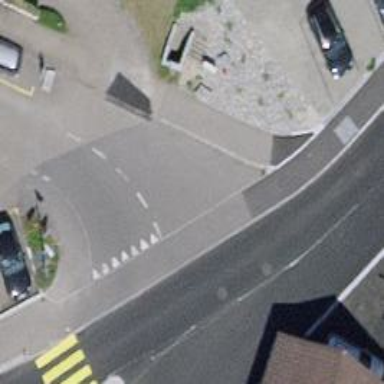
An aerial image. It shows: Road with "give way" sign.